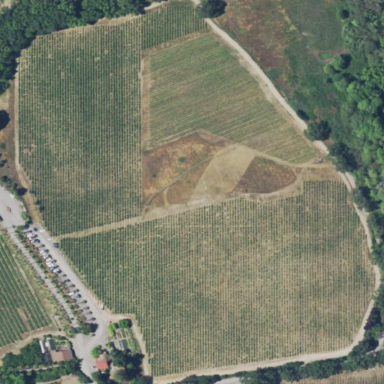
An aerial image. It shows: Vineyard growing grapes.